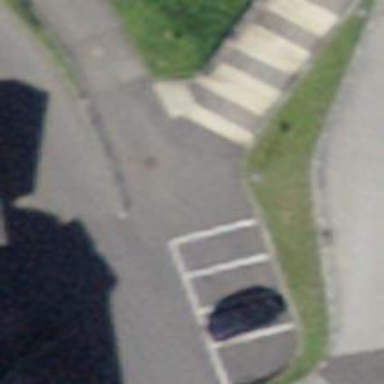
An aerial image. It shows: Road with steps.